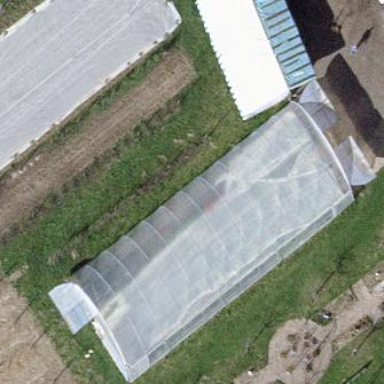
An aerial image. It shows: Greenhouse.